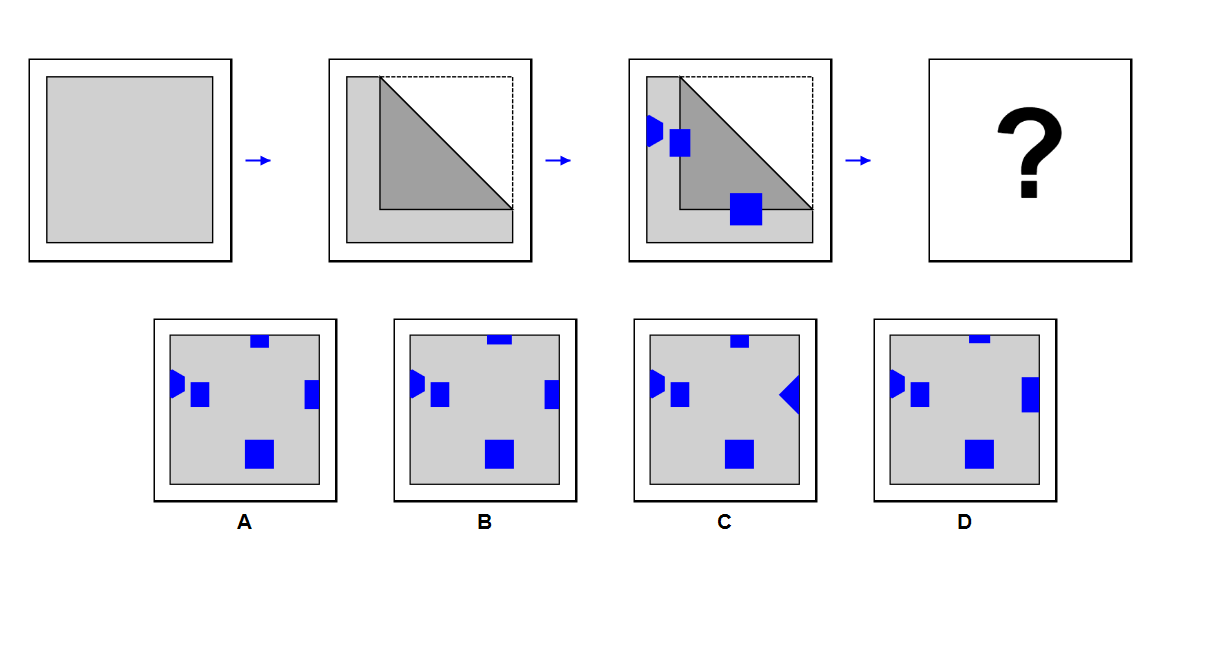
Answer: B